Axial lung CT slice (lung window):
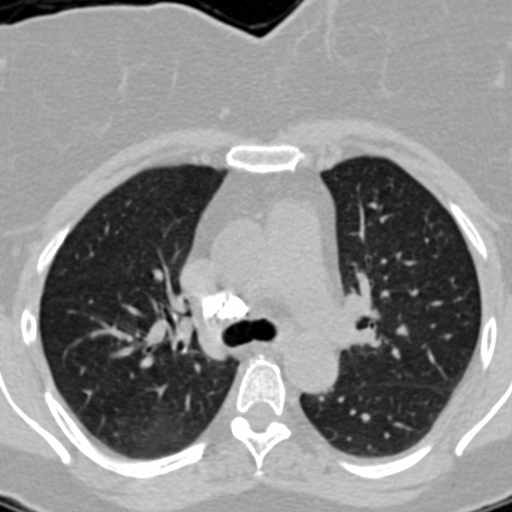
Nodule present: no